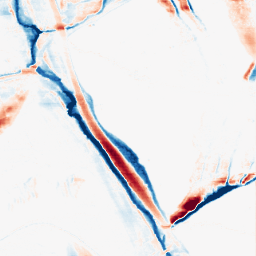
Category: morphological
Decomposition family: morphological_ellipse
Decomposition parameters: operation: average
width: 5
height: 30
Upsampling method: sinc_blackman
Upsampling parameters: scale: 2
kernel_size: 4
Upsampling scale: 2